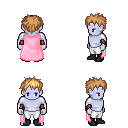
a pixel art fantasy rpg character, male body template, dark elf, purple skin, pink cape, white pants, light blonde bedhead hairstyle, cloth bracers, black shoes, four views (front, back, left, right), 2x2 character sprite sheet, small pixel art, hard edges, no anti-aliasing